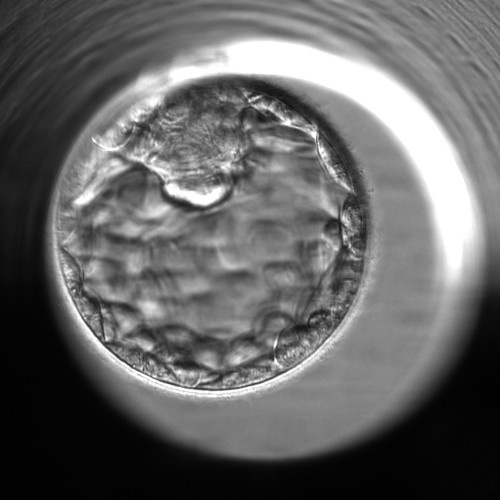
Embryo quality: good